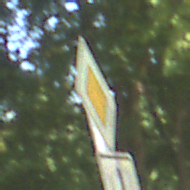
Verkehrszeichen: Vorfahrtsstrasse
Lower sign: VerlaufVorfahrtsstrasse8
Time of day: Midday
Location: Outdoor (RoadRail)
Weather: Clear
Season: NotSpecified
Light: Natural